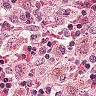
Metastatic tissue present: no